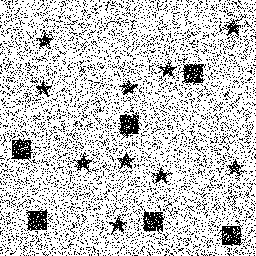
Squares: 6
Triangles: 0
Stars: 10
Total shapes: 16